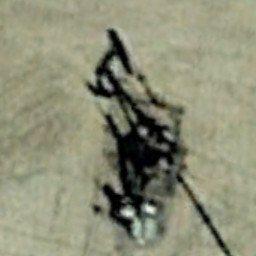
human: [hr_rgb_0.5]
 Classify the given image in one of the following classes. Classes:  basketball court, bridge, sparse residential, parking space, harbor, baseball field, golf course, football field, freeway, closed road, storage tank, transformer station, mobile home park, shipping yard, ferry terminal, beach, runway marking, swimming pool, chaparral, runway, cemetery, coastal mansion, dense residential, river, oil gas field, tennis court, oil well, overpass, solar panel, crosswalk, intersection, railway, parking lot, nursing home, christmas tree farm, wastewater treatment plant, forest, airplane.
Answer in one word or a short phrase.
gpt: oil well